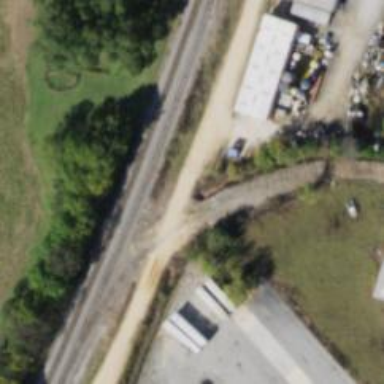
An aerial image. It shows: Railway level crossing.